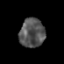
Tissue: prostate
Cell type: T cells
Senescence score: 0.7792
Nuclear area (px): 721
Mean DAPI intensity: 83.319